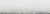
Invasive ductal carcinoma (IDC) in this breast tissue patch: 0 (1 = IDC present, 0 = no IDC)